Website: apple
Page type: customer-info-address
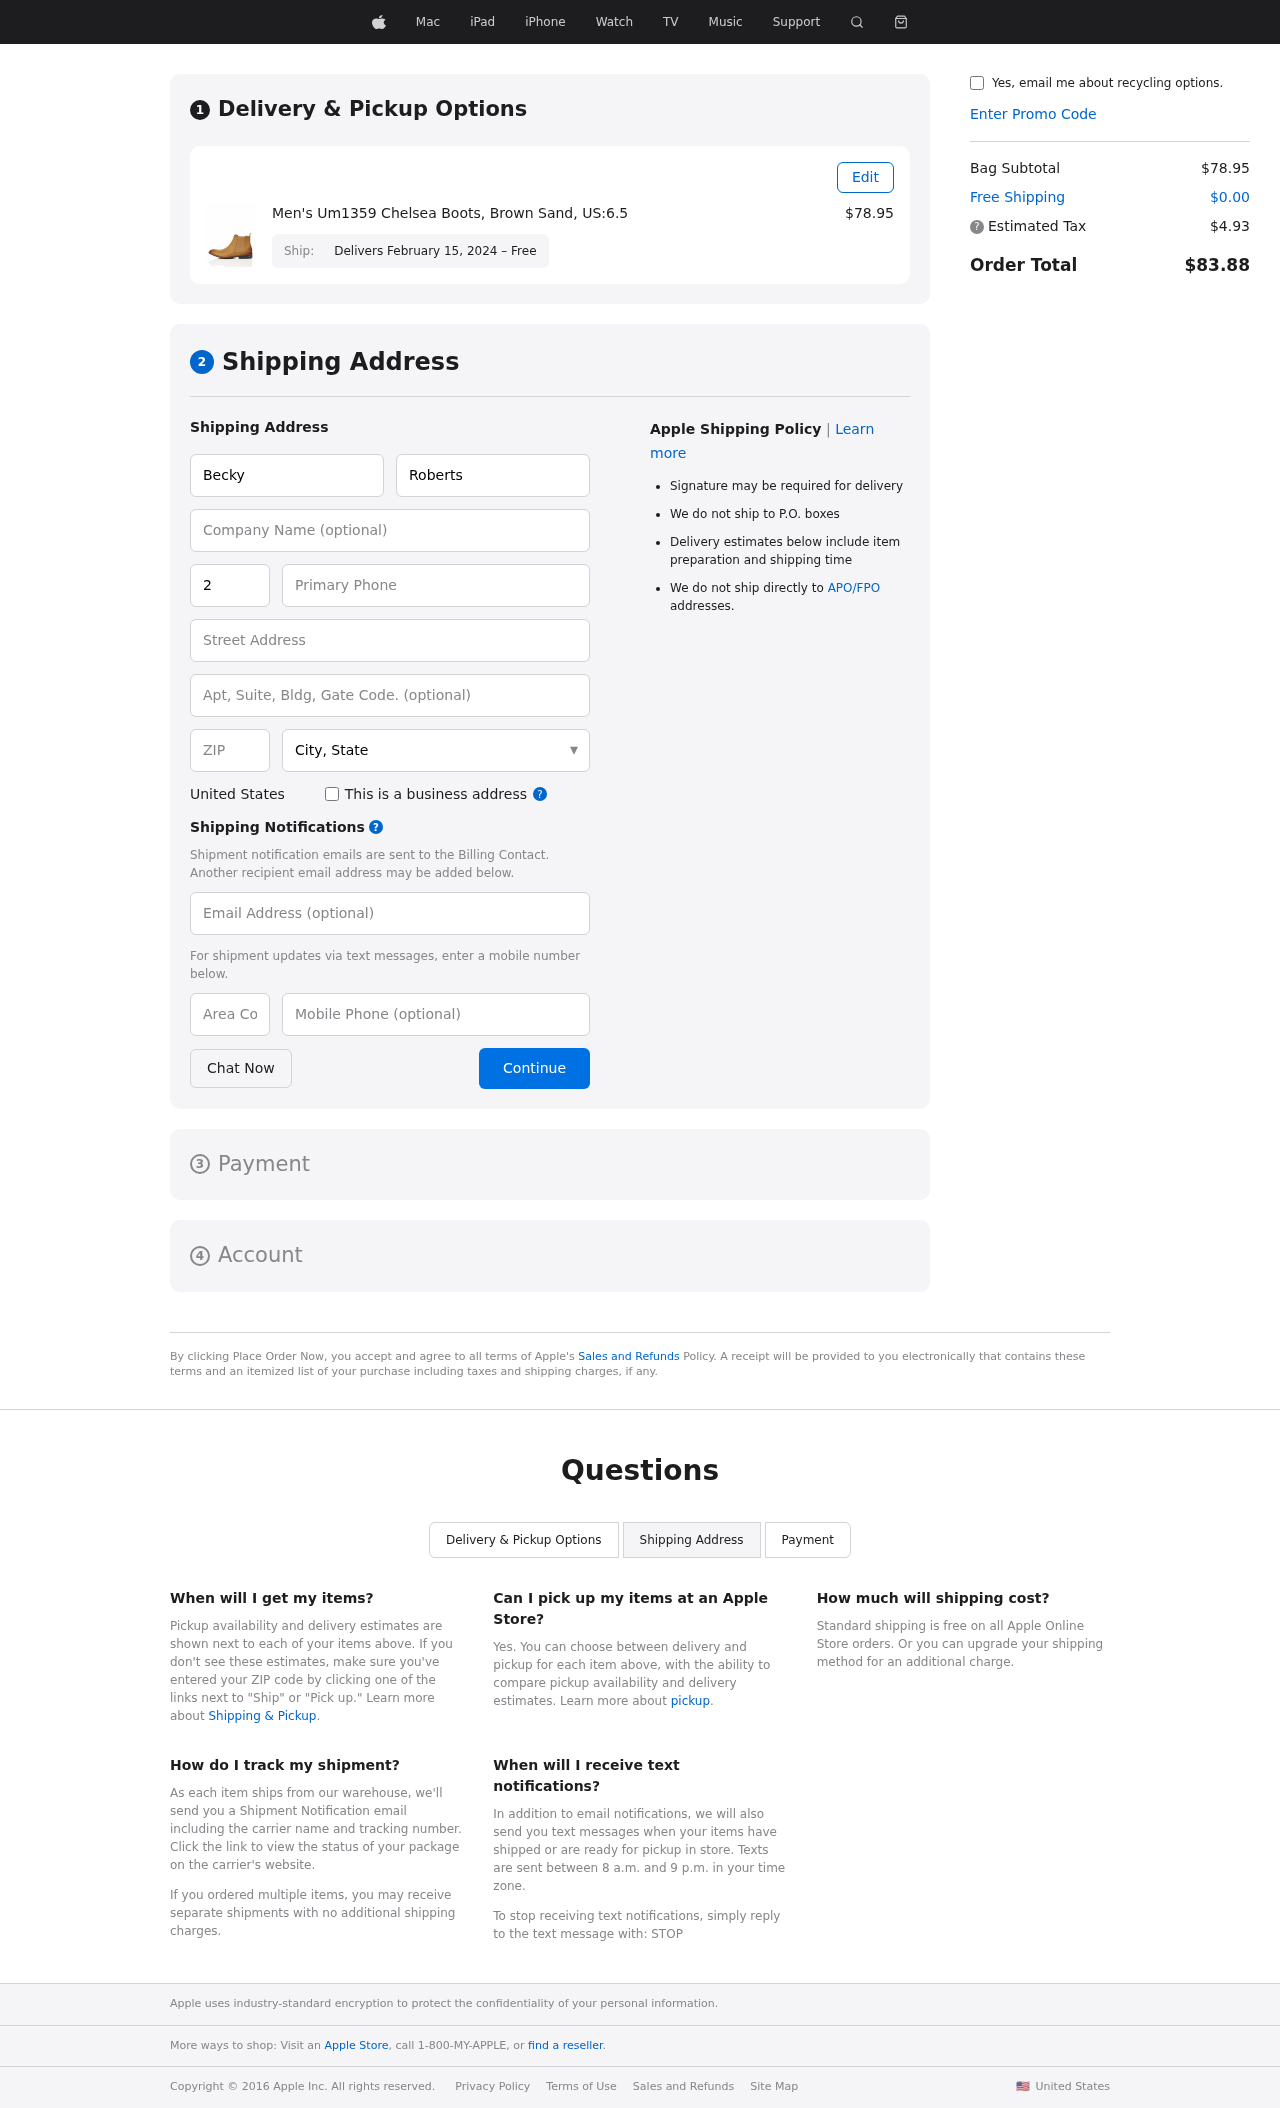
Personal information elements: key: PII_CITY_STATE
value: Carolynhaven, MN
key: PII_COUNTRY
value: United States
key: PII_EMAIL
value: beckyroberts@gmail.com
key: PII_FIRSTNAME
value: Becky
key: PII_LASTNAME
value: Roberts
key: PII_PHONE
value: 2569568404
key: PII_PHONE_ALT
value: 3349430397
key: PII_PHONE_ALT_AREA
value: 334
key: PII_PHONE_AREA
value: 256
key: PII_POSTCODE
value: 77422
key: PII_STREET
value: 82126 Samuel Cliff Suite 578
Product elements: key: PRODUCT1_NAME
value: Men's Um1359 Chelsea Boots, Brown Sand, US:6.5
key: PRODUCT1_PRICE
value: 78.95
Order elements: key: ORDER_DELIVERY_DATE
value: Delivers February 15, 2024 – Free
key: ORDER_SUBTOTAL
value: $78.95
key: ORDER_SHIPPING_COST
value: $0.00
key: ORDER_TAX
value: $4.93
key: ORDER_TOTAL
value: $83.88